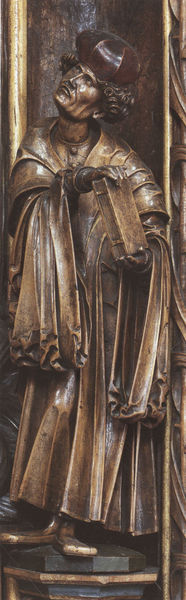
Titel: Hochaltar aus der Abteikirche Zwettl in Niederösterreich
Standort: Adamov (Adamsthal), Pfarrkirche St. Barbara (EU - Tschechische Republik - Südmähren)
Schlagwörter: hand, mann, finger, holz, hut, blick, alt, mütze, barock, falten, halten, sockel, ärmel, hände, niederlande, schauen, kirche, figur, gewand, mantel, stehend, klassizismus, locken, skulptur, statue, italien, schuhe, glanz, grimmig, glänzen, bronze, faltenwurf, plastik, alter, buch, altar, schnitzerei, foliant, manierismus, heiliger, gelehrter, konsole, guss, geschnitzt, theologe, himmelwärts, gelockt, ketzer, skulptut, e, heschnitzt, bronze buch blick, eien